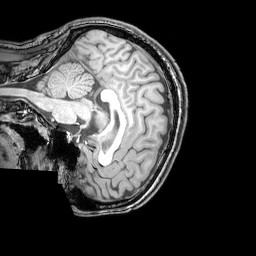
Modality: T1w
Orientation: sagittal
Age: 24
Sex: male
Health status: healthy
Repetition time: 0.081 s
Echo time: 0.037 s